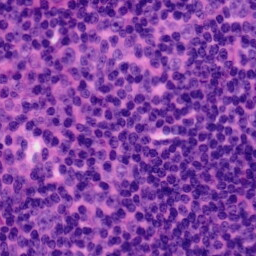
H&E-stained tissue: Tonsil